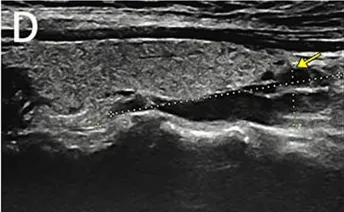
(C, D) Ultrasound scan of parathyroid glands.
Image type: radiology (ultrasound)